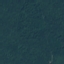
Land use / land cover class: Forest